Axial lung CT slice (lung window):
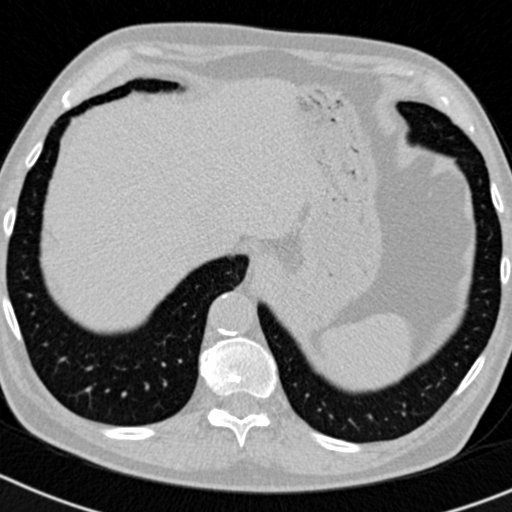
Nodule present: no